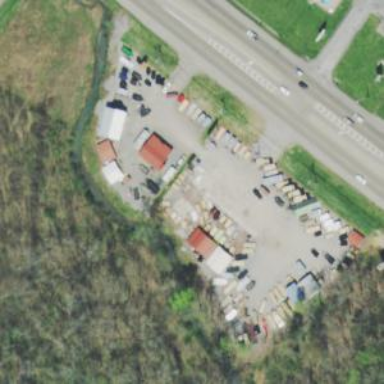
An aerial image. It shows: Scrap yard located in industrial area.